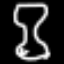
Label: hourglass